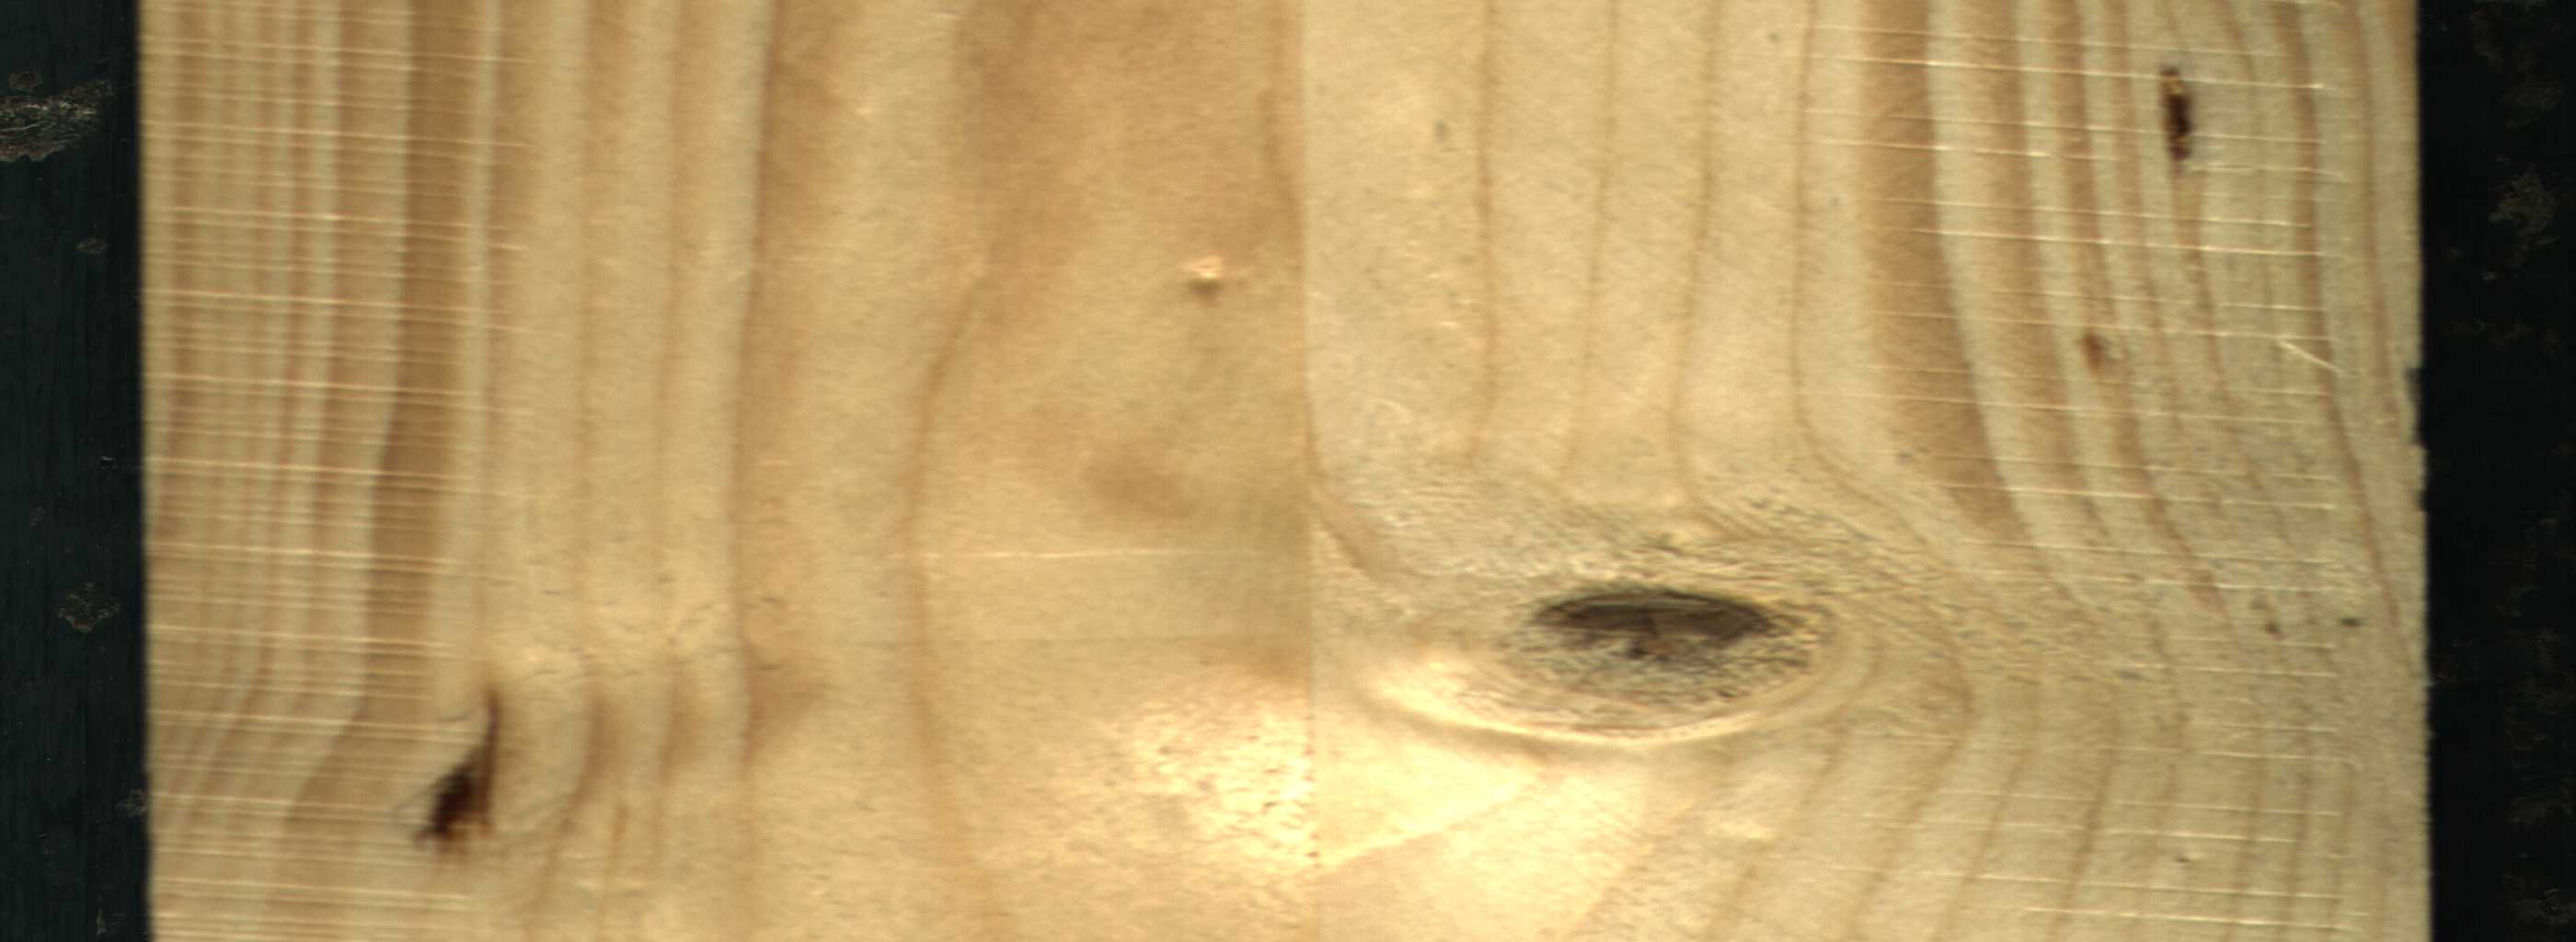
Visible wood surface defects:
resin
resin
Quartzity
Live_Knot